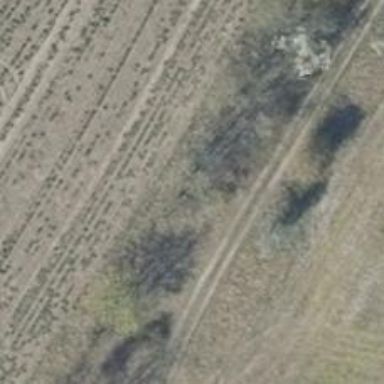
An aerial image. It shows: Row of deciduous broadleaved trees.